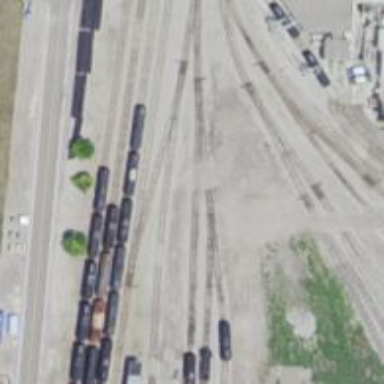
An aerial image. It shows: Rail spur service.